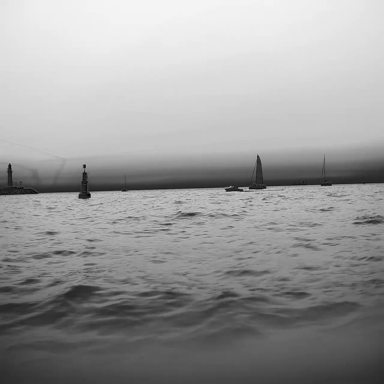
There are four objects shown in the infrared image, including three sailboats, and a canoe.